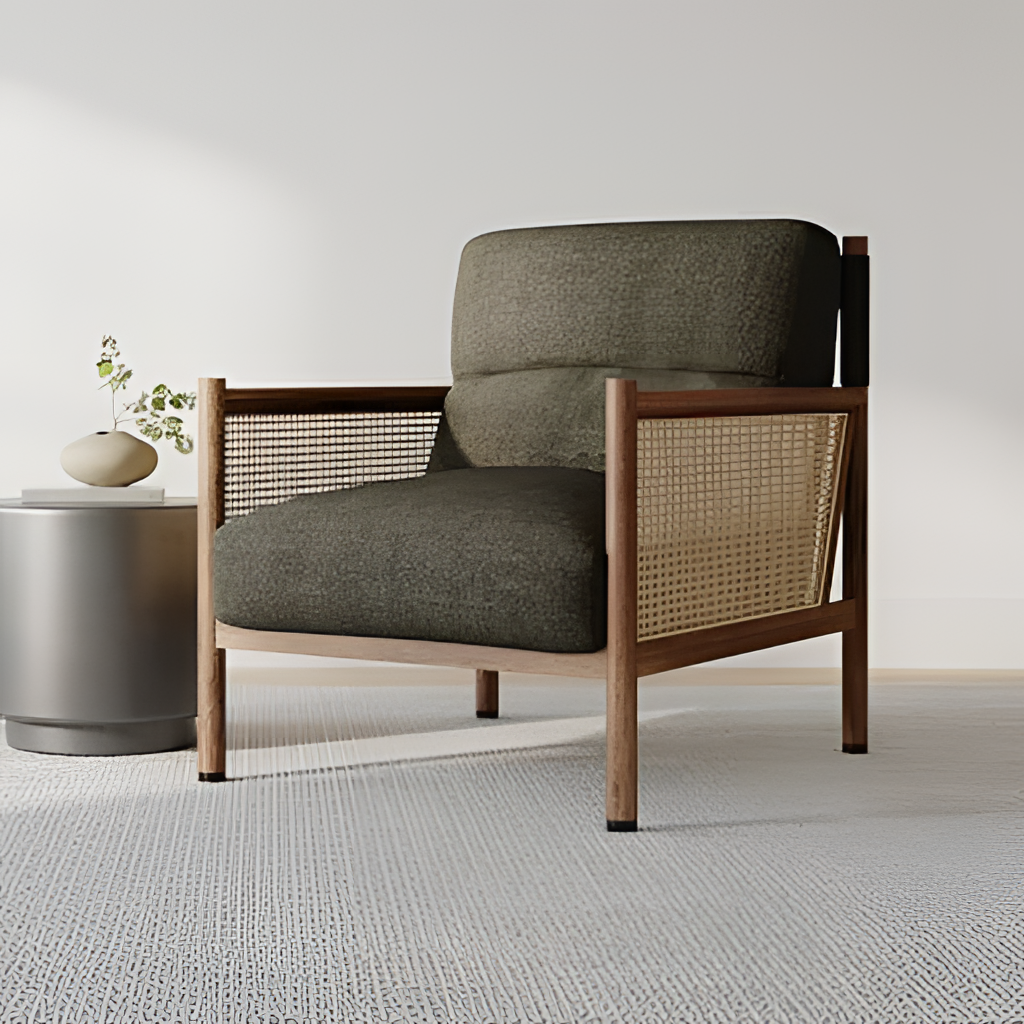
living room, fabric armchair, carpet flooring, with textured pattern, modern, white paint wallpaper, with solid pattern